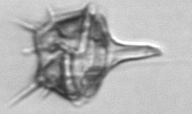
Label: Amylax